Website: apple
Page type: payment
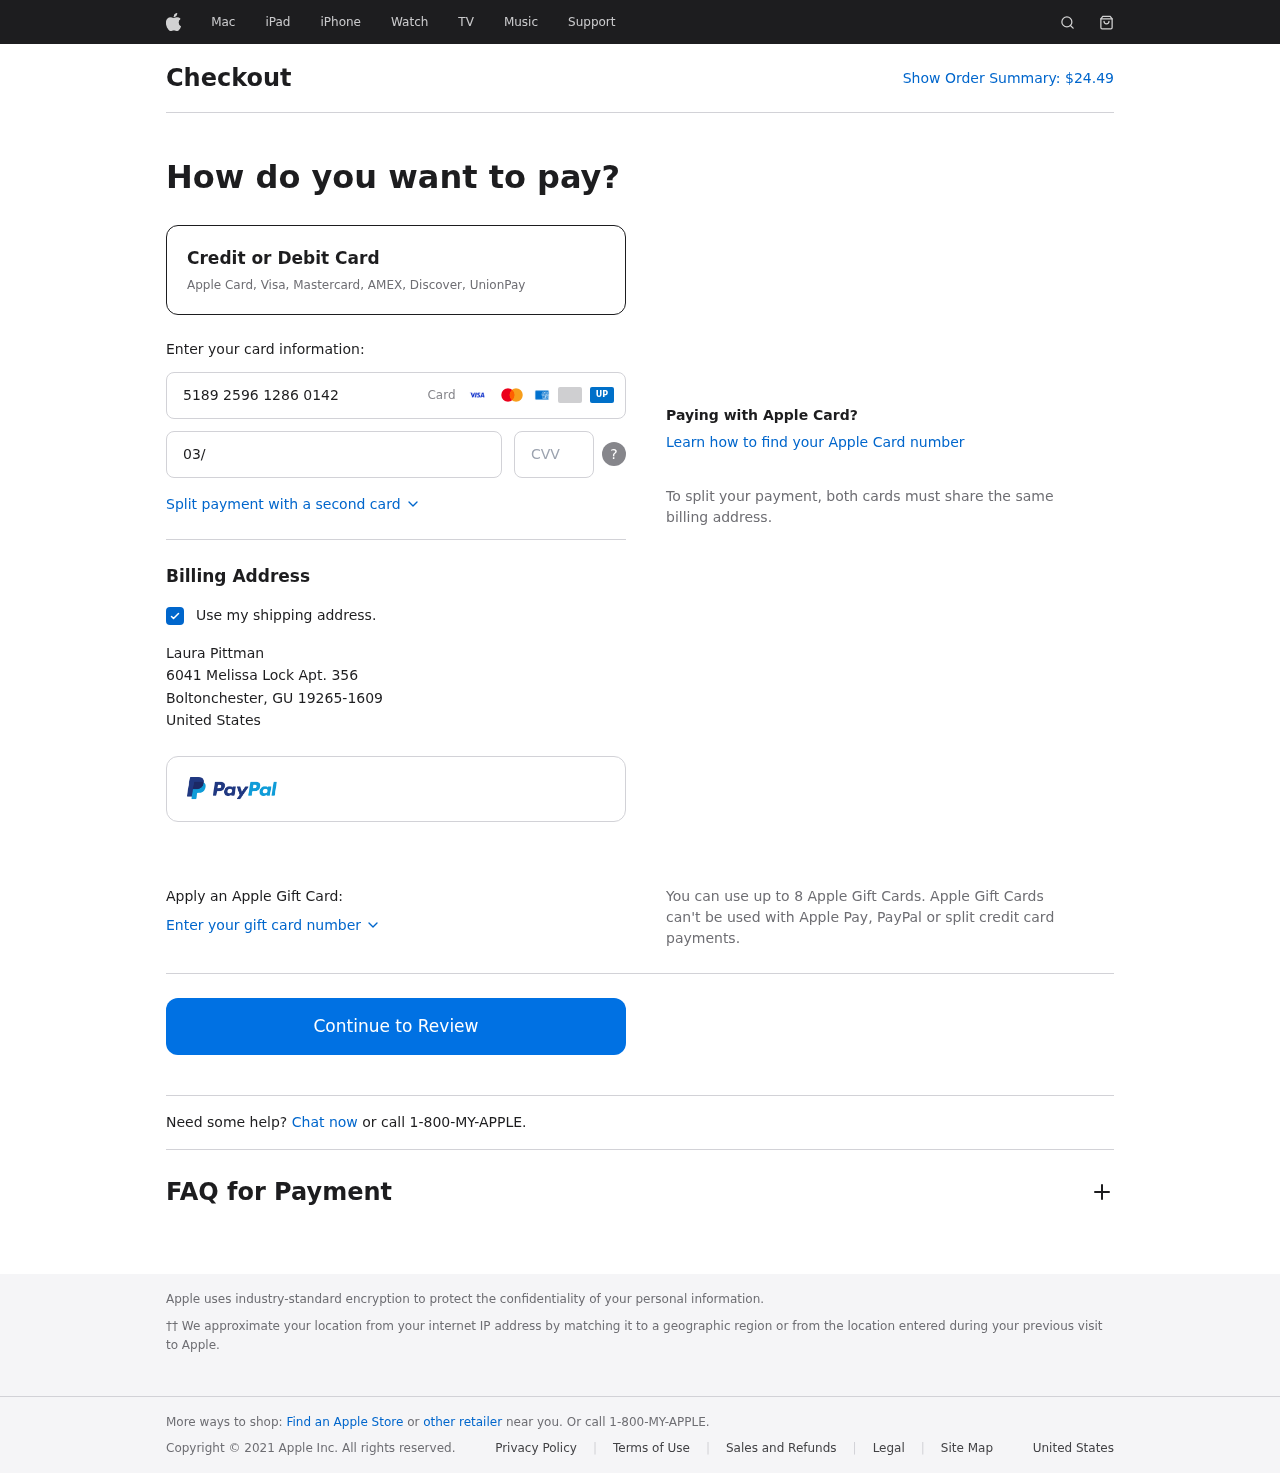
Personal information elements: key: PII_CARD_CVV
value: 108
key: PII_CARD_EXPIRY
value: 03/28
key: PII_CARD_NUMBER
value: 5189 2596 1286 0142
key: PII_CITY
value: Boltonchester
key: PII_COUNTRY
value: United States
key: PII_FULLNAME
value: Laura Pittman
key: PII_POSTCODE_FULL
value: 19265-1609
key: PII_STATE_ABBR
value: GU
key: PII_STREET
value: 6041 Melissa Lock Apt. 356
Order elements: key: ORDER_TOTAL
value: $24.49